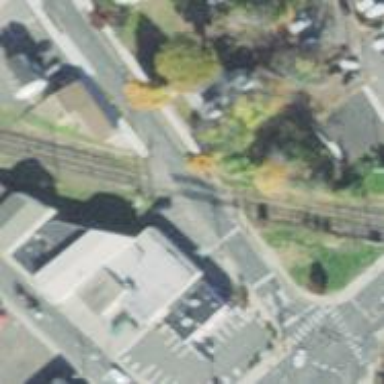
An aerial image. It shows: Level crossing along the railway.